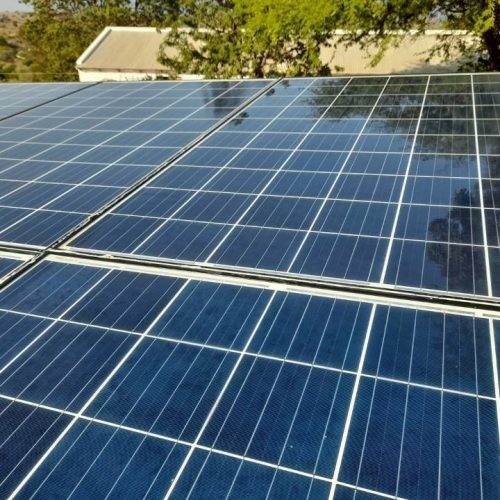
Label: Clean